Question: I have a form whose submit input button has a background-image and is shifted left over the top of the input field:

This works in all current browsers. My problem is that it also needs to work in IE8 on Windows XP (!), and it doesn't. When you hover over the input (the magnifying glass), the pointer does not change, and the button is not clickable. Any ideas where I'm going wrong please?
HTML:
'''
<form id="" action="" method="post">
<label for="search">Search</label>
<input type="text" id="search" name="search" value="" />
<input type="submit" name="searchsub" class="searchsub" value="" />
</form>
'''
CSS:
'''
#search {
width:222px;
height:36px;
padding-left:223px;
padding-right:10px;
float:left;
}
input.searchsub {
width:23px;
height:23px;
float:left;
background-image:url(../images/magnifier.jpg);
margin:8px 0 0 -32px;
border:0;
cursor:pointer;
}
'''
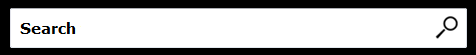
Answer: This is a start: (demo: <URL>
I removed your floats and added a div as a "border wrapper". I think this will make IE8 play :) though I couldn't test it myself as I don't have IE8
'''
<form id="" action="" method="post">
<div id="searchwrap">
<label for="search">Search</label>
<input type="text" id="search" name="search" value="" />
<input type="submit" name="searchsub" class="searchsub" value="" />
</div>
</form>
'''
CSS
'''
#searchwrap {
display: inline-block;
border: 1px solid #333;
padding: 0 10px;
}
#search {
width:150px;
height:36px;
border:0;
}
input.searchsub {
width:23px;
height:23px;
background:red url(); // added red as i dont have your image
margin:8px 0 0 0px;
cursor:pointer;
}
'''